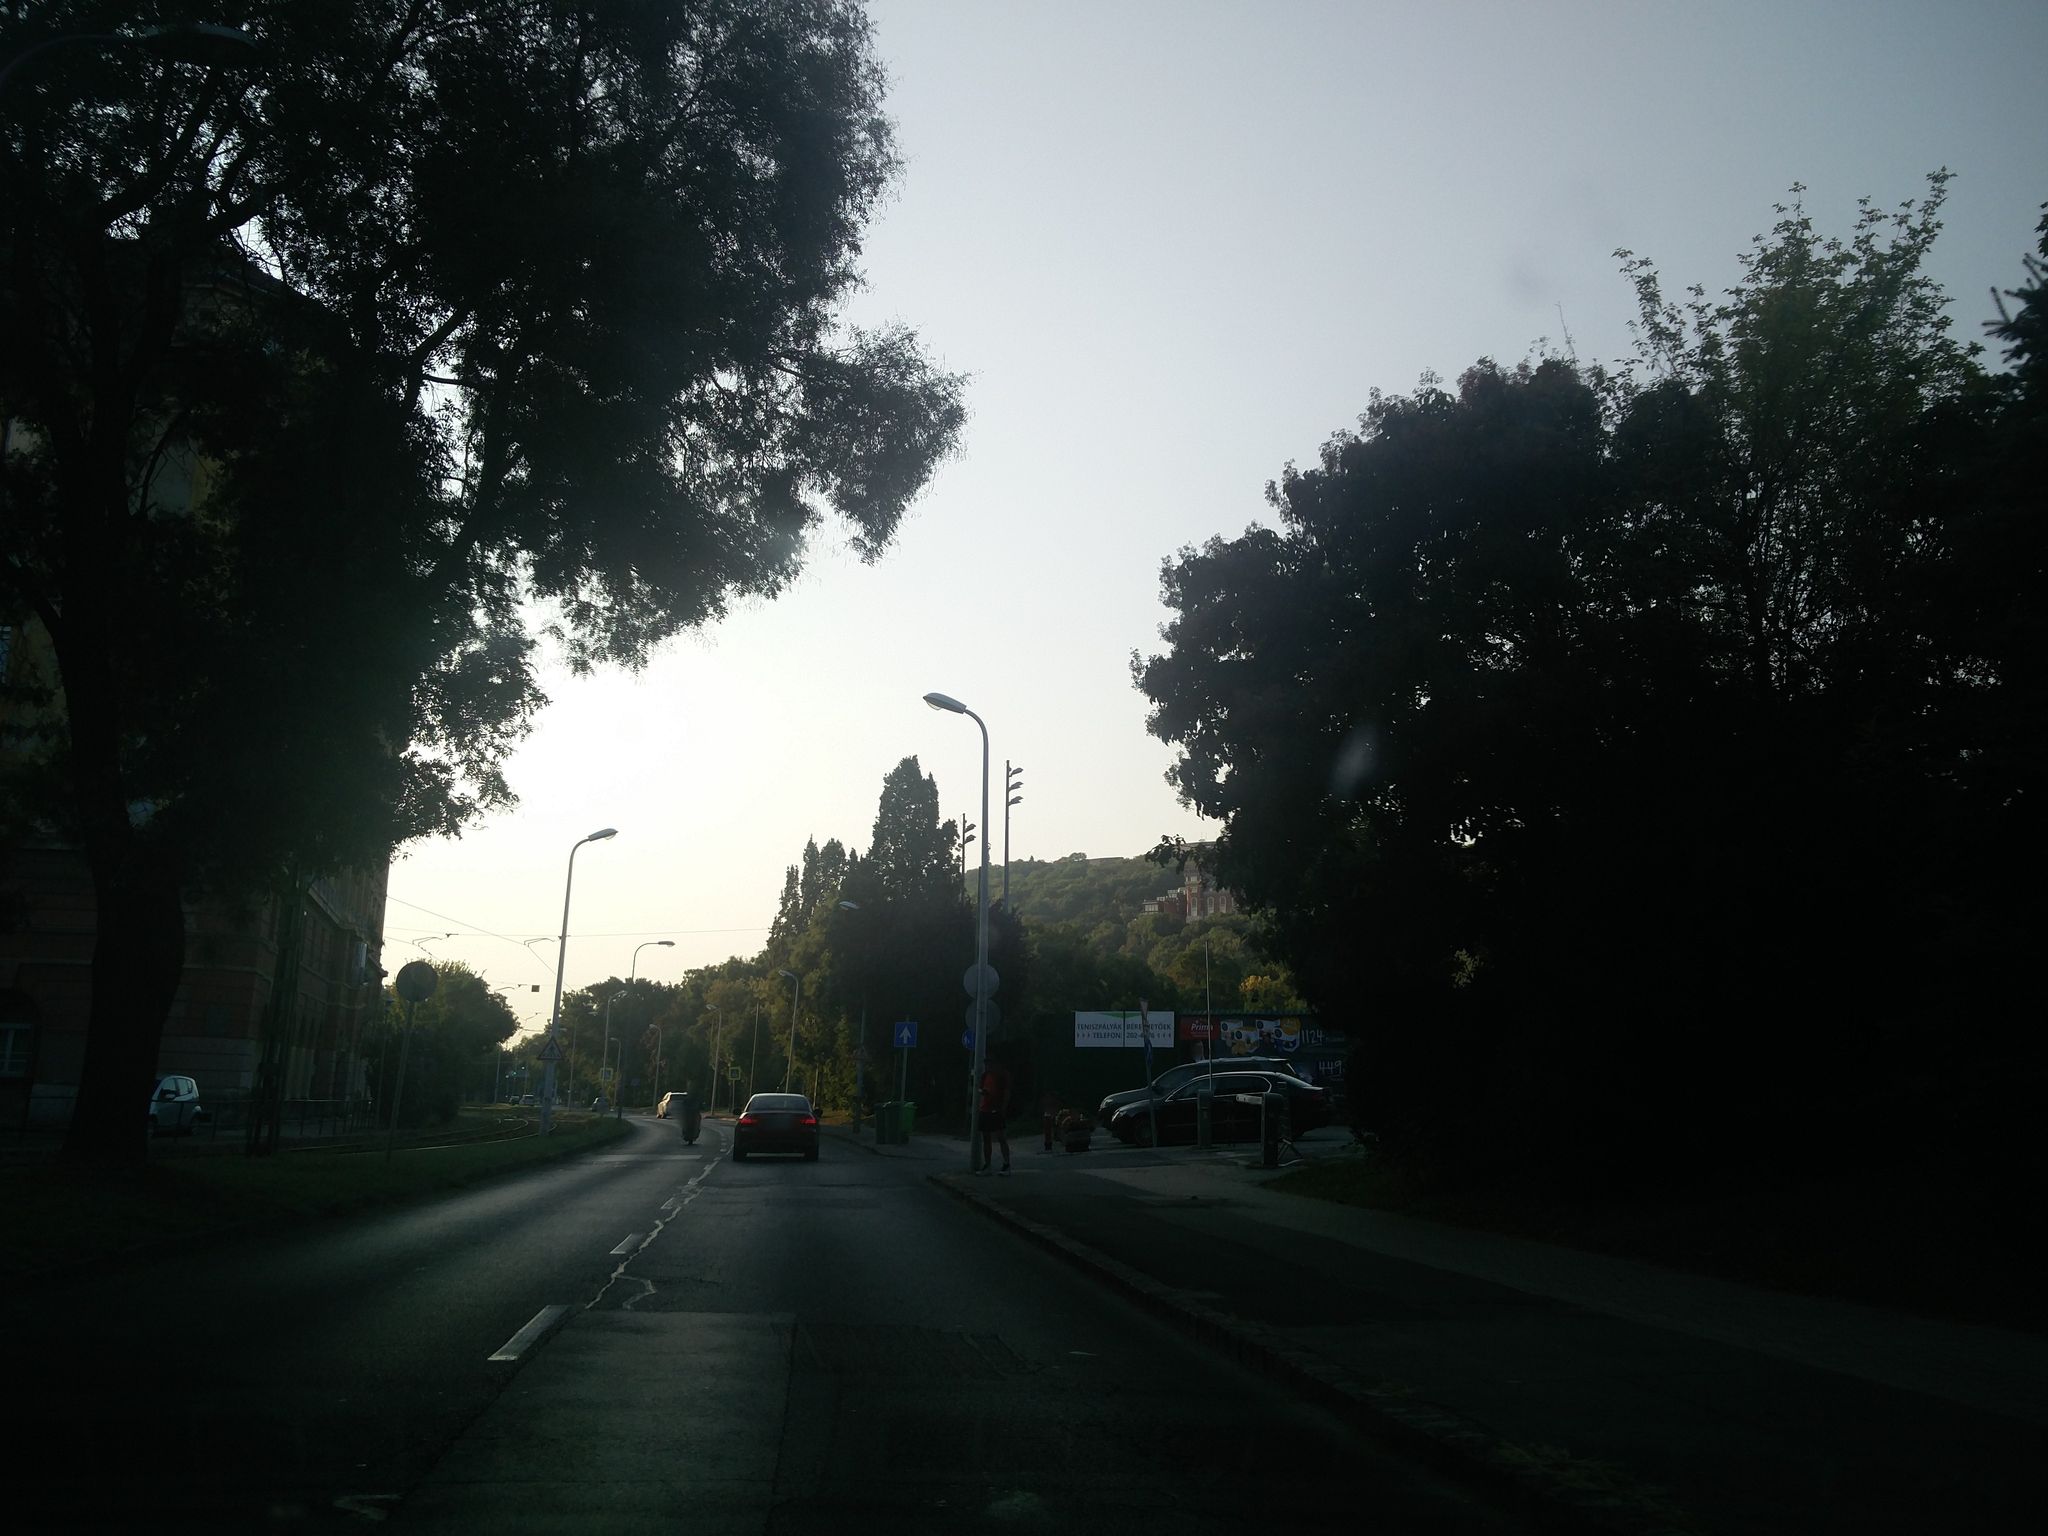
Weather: clear
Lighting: dusk/dawn
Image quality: slightly poor
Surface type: driving surface
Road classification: secondary
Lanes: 2
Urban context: urban centre
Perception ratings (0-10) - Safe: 3.25, Lively: 6.9, Beautiful: 8.11, Boring: 2.77, Depressing: 4.6, Wealthy: 4